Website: apple
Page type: address-validator
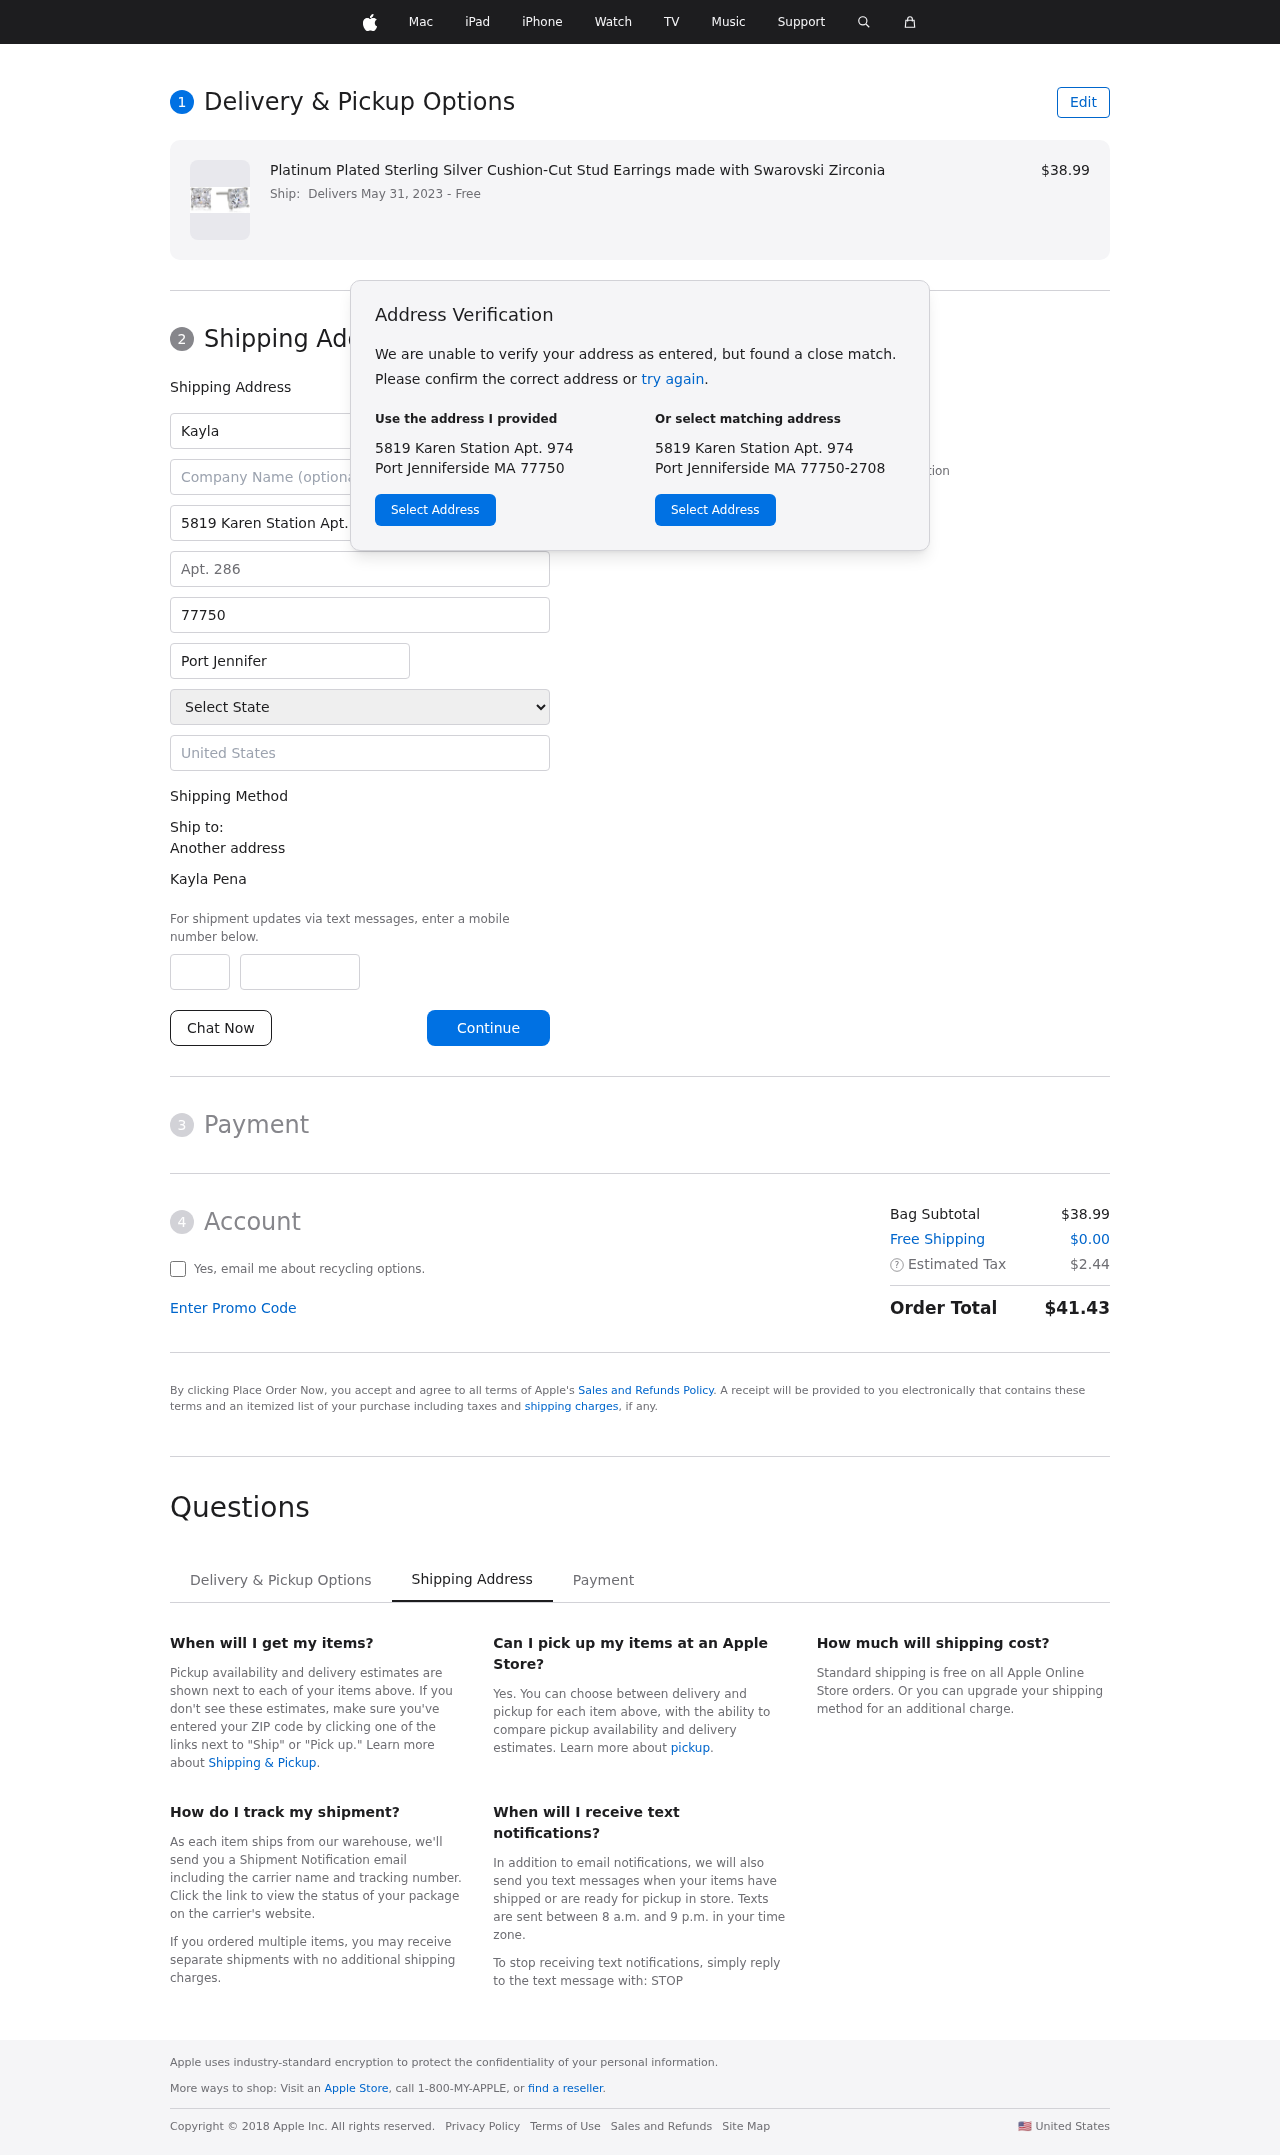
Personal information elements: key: PII_CITY
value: Port Jenniferside
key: PII_COUNTRY
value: United States
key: PII_FIRSTNAME
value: Kayla
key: PII_FULLNAME
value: Kayla Pena
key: PII_LASTNAME
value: Pena
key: PII_PHONE_AREA
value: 539
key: PII_PHONE_SUFFIX
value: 2411
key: PII_POSTCODE
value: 77750
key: PII_STATE
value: Massachusetts
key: PII_STREET
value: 5819 Karen Station Apt. 974
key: PII_STREET2
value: Apt. 286
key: PII_CITY_STATE_ZIP
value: Port Jenniferside MA 77750
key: PII_STATE_ABBR
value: MA
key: PII_POSTCODE_FULL
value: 77750
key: PII_POSTCODE_NUMERIC
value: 77750
Product elements: key: PRODUCT1_NAME
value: Platinum Plated Sterling Silver Cushion-Cut Stud Earrings made with Swarovski Zirconia
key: PRODUCT1_PRICE
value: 38.99
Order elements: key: ORDER_DELIVERY_DATE
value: Delivers May 31, 2023
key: ORDER_SUBTOTAL
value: $38.99
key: ORDER_SHIPPING_COST
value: $0.00
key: ORDER_TAX
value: $2.44
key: ORDER_TOTAL
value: $41.43